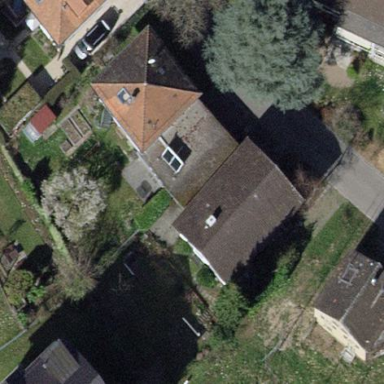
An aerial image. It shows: Group of garages.